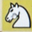
Piece: wN